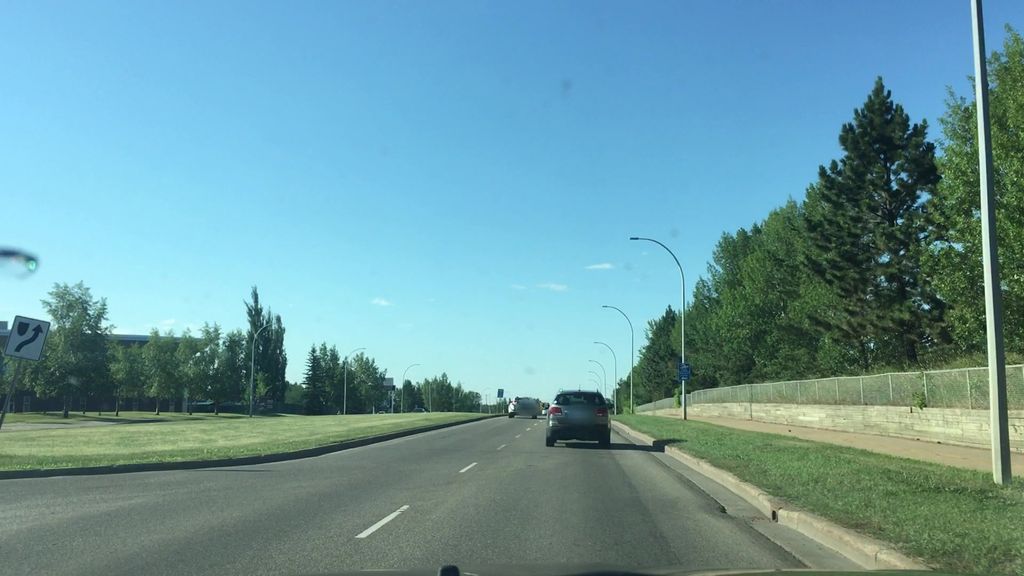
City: edmonton